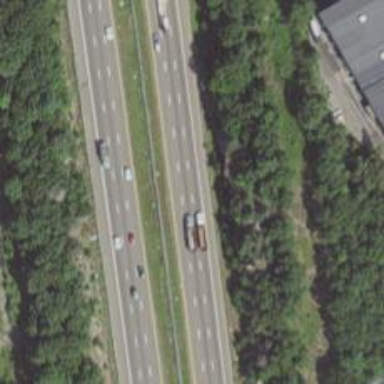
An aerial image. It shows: Asphalt motorway.